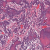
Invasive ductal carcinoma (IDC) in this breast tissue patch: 0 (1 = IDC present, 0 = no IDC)